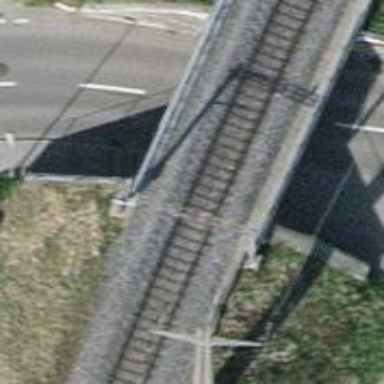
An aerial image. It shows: Single-track railway bridge with electrified contact line.